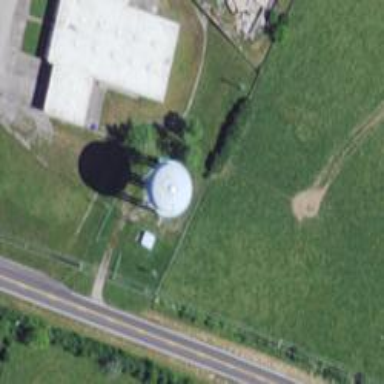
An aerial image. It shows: Water tower that is man-made.